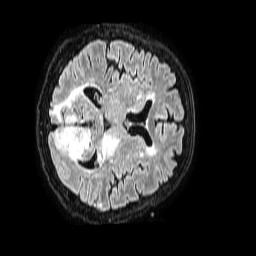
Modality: FLAIR
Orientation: axial
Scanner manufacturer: philips
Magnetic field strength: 1.5 T
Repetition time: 4.8 s
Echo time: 0.3 s